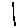
Label: line